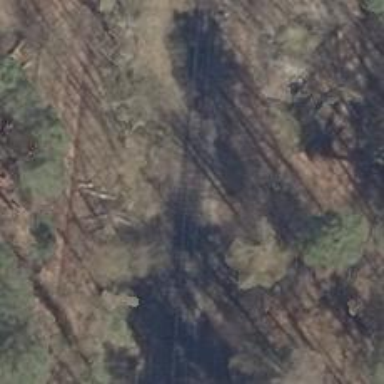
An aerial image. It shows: Railway switch.